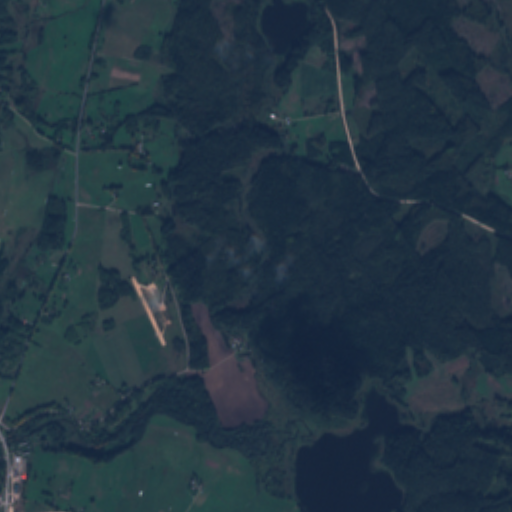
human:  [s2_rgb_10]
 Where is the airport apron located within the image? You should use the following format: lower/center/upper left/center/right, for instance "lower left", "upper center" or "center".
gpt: The airport apron is located in the center left of the image.
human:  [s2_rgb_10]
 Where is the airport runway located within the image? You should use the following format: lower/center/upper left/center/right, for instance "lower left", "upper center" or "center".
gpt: The airport runway is located in the lower left of the image.
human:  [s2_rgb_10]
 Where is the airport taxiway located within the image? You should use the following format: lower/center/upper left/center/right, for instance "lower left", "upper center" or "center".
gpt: The airport taxiway is located in the center left of the image.
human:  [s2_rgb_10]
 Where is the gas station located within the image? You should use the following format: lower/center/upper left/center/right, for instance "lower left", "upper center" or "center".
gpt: The gas station is located in the lower left of the image.
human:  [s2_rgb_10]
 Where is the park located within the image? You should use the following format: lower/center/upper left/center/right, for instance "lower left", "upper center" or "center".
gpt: The park is located in the lower left of the image.
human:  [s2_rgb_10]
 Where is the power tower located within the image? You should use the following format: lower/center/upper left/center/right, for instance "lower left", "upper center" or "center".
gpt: There is no power tower in the image.